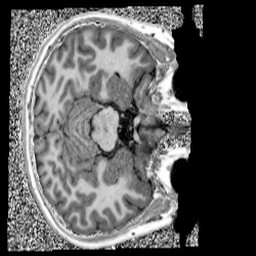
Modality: UNIT1
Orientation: axial
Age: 12
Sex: female
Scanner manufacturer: siemens
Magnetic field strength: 3 T
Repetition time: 4 s
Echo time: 0.00303 s